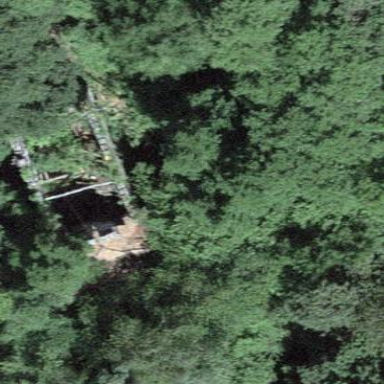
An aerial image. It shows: Ruins of building.